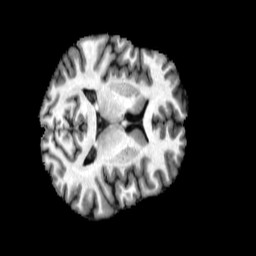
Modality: T1w
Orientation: axial
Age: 33
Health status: healthy
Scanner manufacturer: philips
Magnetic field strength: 3 T
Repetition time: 0.007822 s
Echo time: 0.003595 s